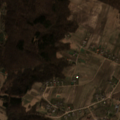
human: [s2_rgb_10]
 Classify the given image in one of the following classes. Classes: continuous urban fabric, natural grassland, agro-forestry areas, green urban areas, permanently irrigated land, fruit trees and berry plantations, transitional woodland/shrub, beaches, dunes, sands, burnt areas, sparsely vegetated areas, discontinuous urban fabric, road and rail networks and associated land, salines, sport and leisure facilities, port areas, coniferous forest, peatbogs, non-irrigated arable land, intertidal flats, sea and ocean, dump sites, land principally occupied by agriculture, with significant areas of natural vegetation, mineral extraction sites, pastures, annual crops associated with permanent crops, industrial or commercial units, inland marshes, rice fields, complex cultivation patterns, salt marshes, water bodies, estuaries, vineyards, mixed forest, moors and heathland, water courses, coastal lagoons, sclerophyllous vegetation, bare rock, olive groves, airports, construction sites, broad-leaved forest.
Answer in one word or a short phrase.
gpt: complex cultivation patterns, land principally occupied by agriculture, with significant areas of natural vegetation, broad-leaved forest, mixed forest